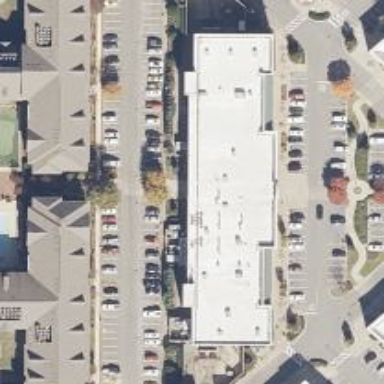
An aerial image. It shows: Pharmacy providing healthcare services.